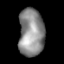
Tissue: lung
Cell type: Endothelial cells
Senescence score: 0.5409
Nuclear area (px): 1186
Mean DAPI intensity: 140.509